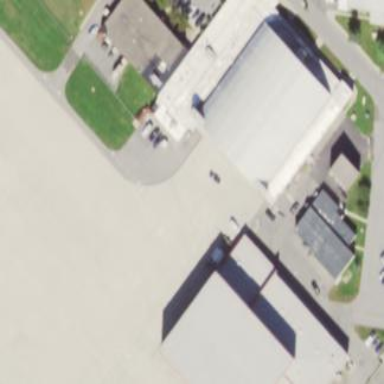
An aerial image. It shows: Hangar building located at airport.